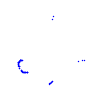
Particle: proton